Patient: sex F, age 38
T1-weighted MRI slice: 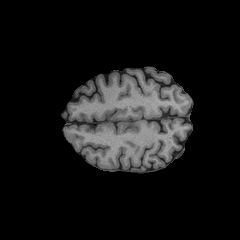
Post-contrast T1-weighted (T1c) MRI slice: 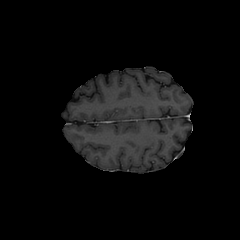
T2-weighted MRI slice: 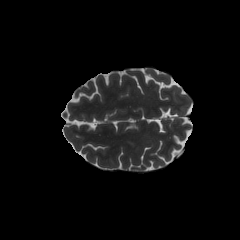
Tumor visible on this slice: no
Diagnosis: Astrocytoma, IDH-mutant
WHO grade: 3